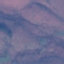
Land use / land cover class: HerbaceousVegetation